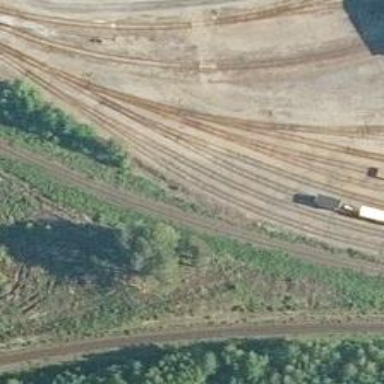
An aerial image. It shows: Railway spur service.